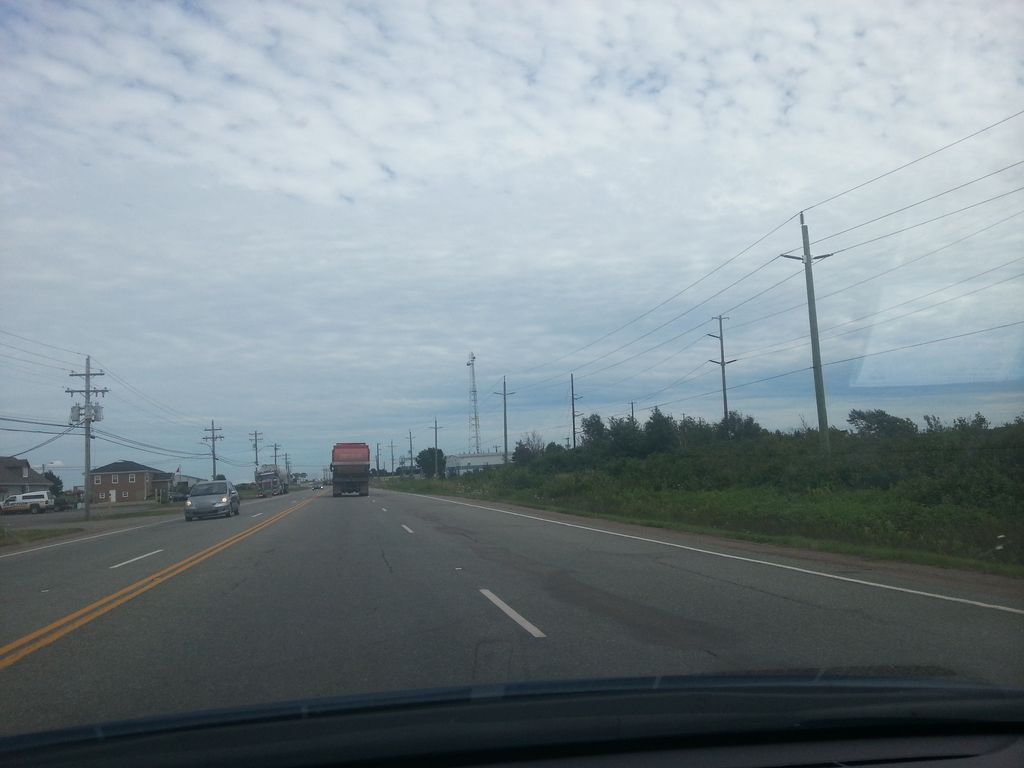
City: charlottetown